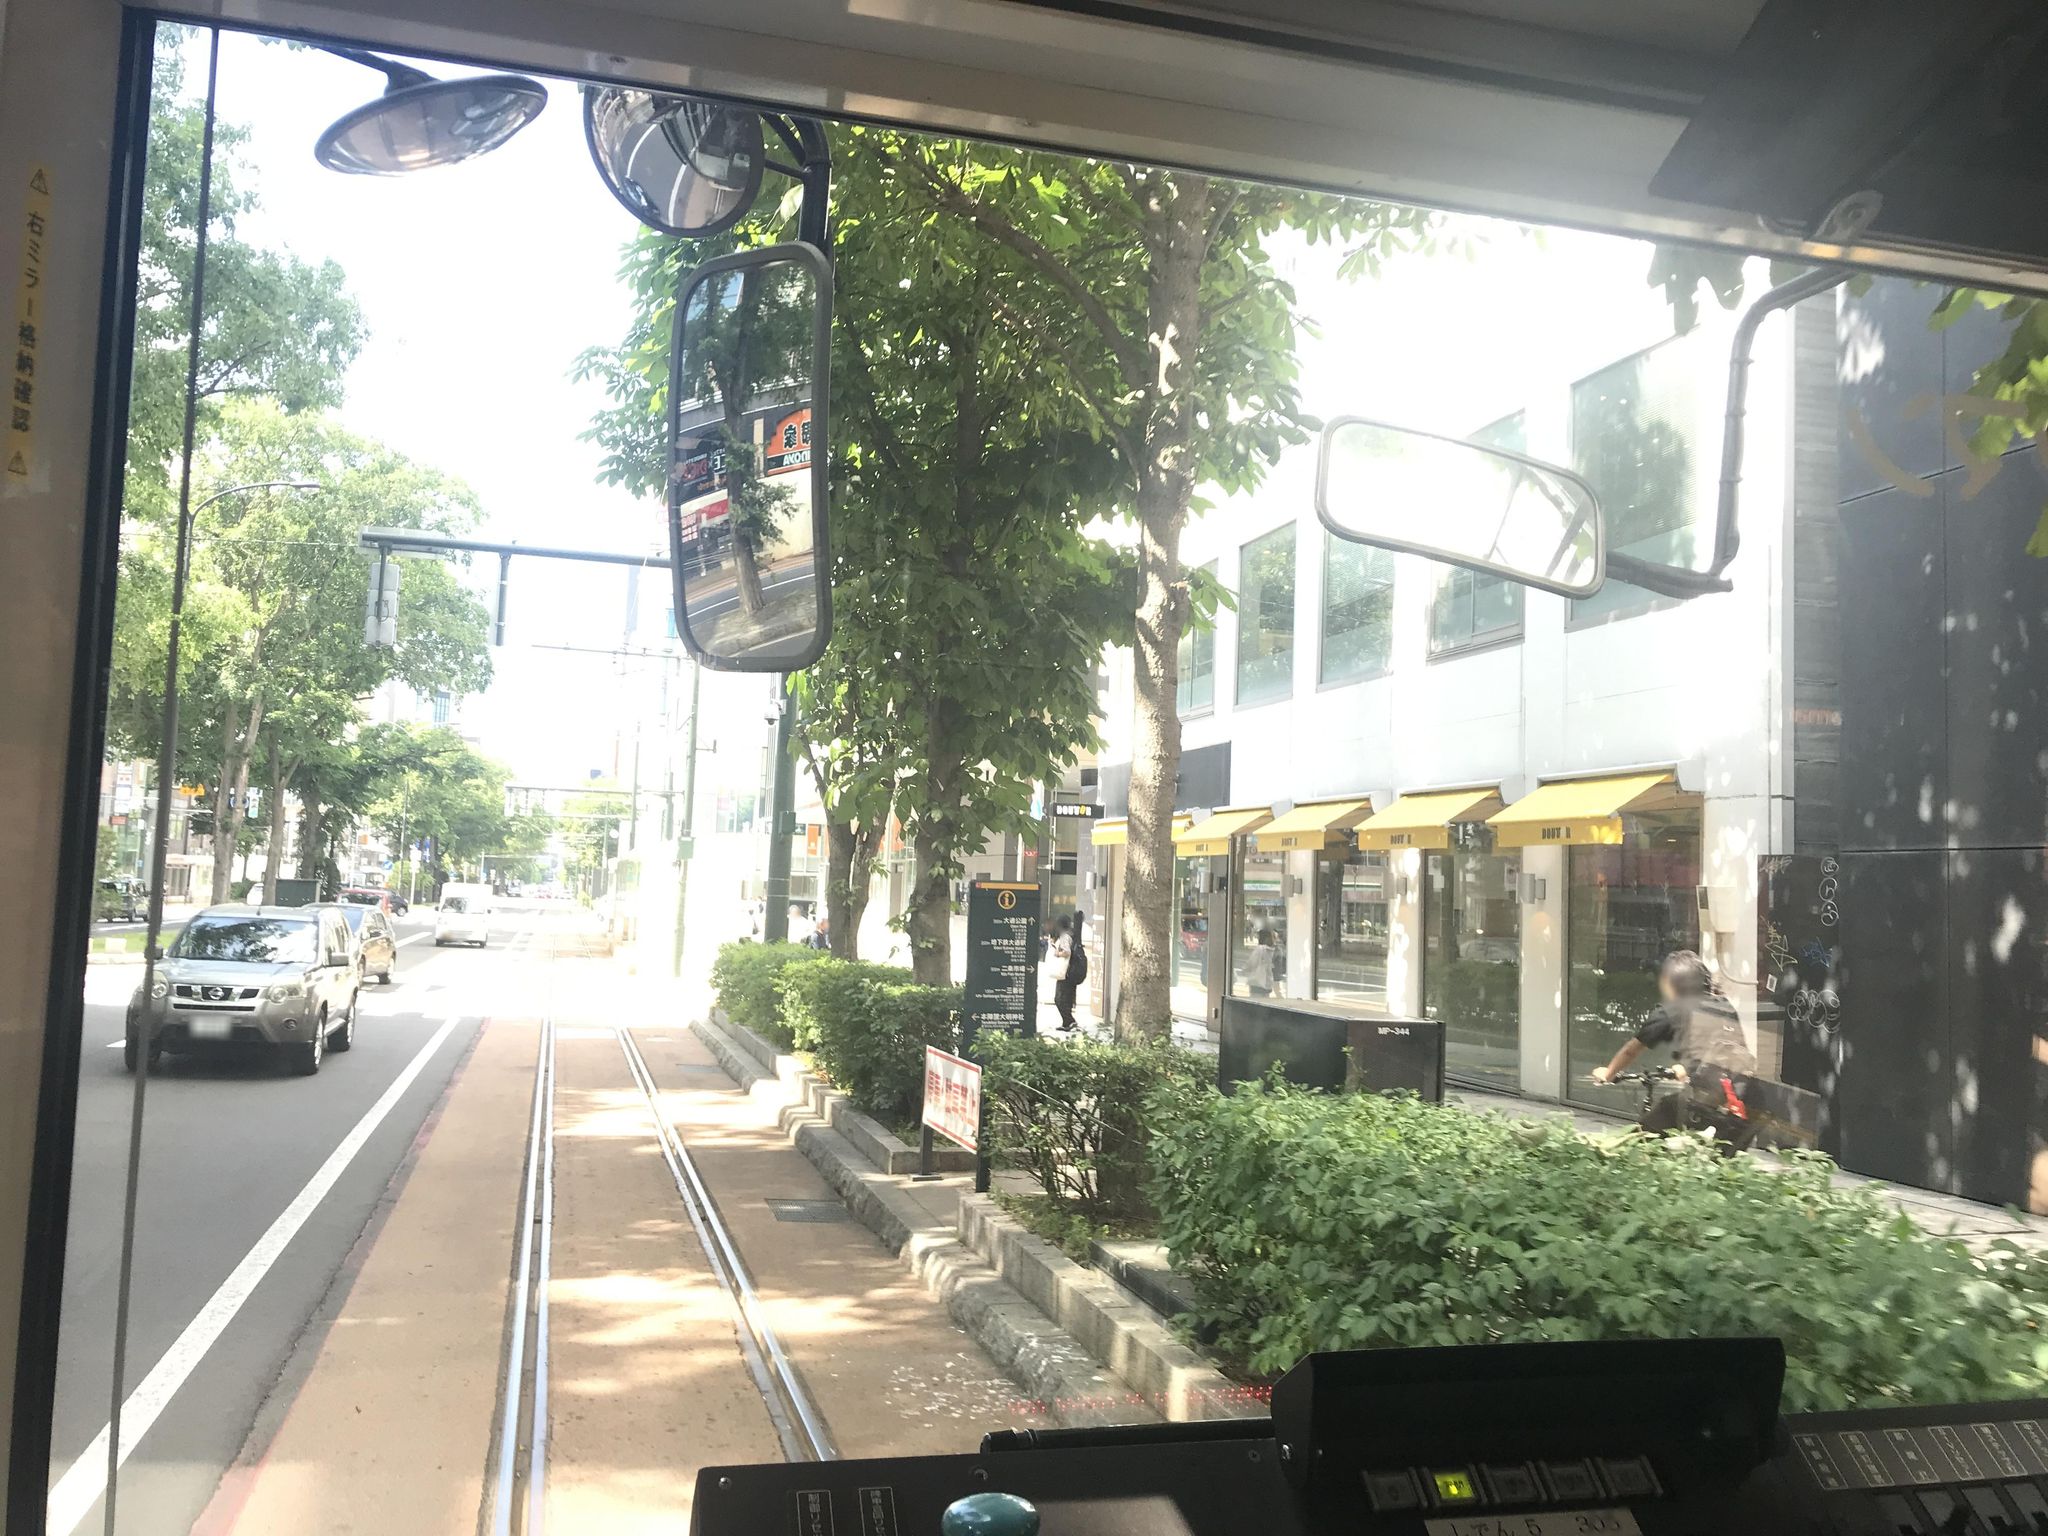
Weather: clear
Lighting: day
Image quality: good
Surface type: railway
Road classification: trunk
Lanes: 2
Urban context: urban centre
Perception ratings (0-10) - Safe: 4.46, Lively: 8.51, Beautiful: 4.86, Boring: 6.17, Depressing: 2.14, Wealthy: 6.97